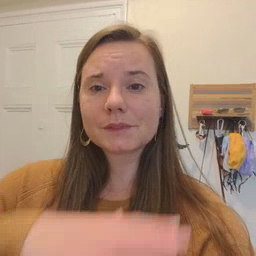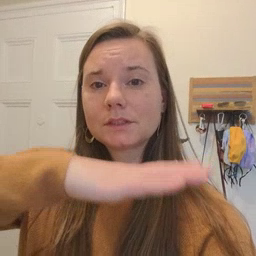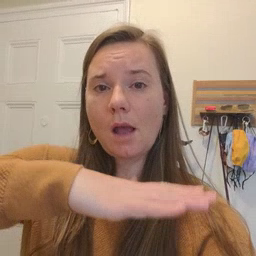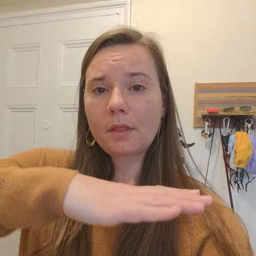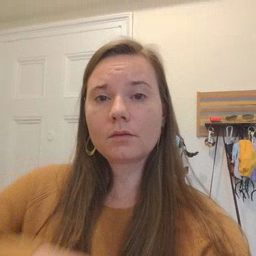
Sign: table